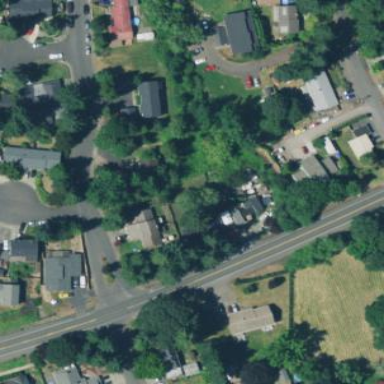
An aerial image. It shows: Residential area in rural setting.